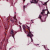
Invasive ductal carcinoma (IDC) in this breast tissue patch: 0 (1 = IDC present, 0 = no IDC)